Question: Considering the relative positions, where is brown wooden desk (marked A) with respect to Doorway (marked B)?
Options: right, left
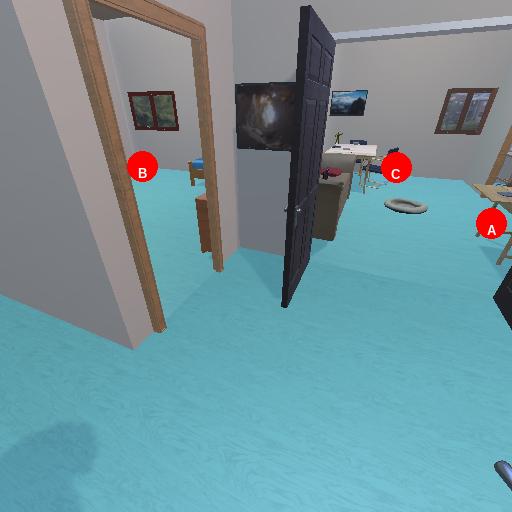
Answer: right